Question: I'm trying to add an actionListener to a JList, so whenever a user click a value in the JList , it will just println the value.
Here's the code
'''
public class FontProgram {
public static void main(String[] args) {
// TODO Auto-generated method stub
JFrame mainFrame = new JFrame("Fonts Frame");
JPanel panel = new JPanel(new BorderLayout());
GraphicsEnvironment e = GraphicsEnvironment.getLocalGraphicsEnvironment();
String[] fontNames = e.getAvailableFontFamilyNames();
JComboBox fontbox = new JComboBox(fontNames);
JList fontList = new JList(fontNames);
JButton button = new JButton("Submit");
JScrollPane scrollPane = new JScrollPane();
scrollPane.setViewportView(fontList);
fontList.addListSelectionListener(new SharedListSelectionHandler());
panel.add(fontbox, BorderLayout.NORTH);
panel.add(scrollPane, BorderLayout.CENTER);
panel.add(button, BorderLayout.SOUTH);
mainFrame.add(panel);
mainFrame.setVisible(true);
mainFrame.setSize(250, 250);
mainFrame.setDefaultCloseOperation(JFrame.EXIT_ON_CLOSE);
}
}
'''
Here's the result of the codes

So how do I add an action Listener to the JList?
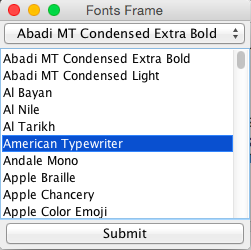
Answer: > I'm trying to add an actionListener to a JList,
You can't, it doesn't have 'ActionListener' support
> so whenever a user click a value in the JList , it will just println the value.
Use a 'ListSelectionListener' instead
Take a look at <URL> for more details